Question: I'm new on react native and javascript. was trying to use a auth flows, on a init page, to see if the user isLoggedIn and then redirect them to respective page. The message show when the user is logged, and he navigate to the other page.
error message,

Here is the code used on Auth page.
'''
import React from 'react';
import { View, Text, TouchableOpacity } from 'react-native';
import { FontAwesome5 } from '@expo/vector-icons';
import { useNavigation } from '@react-navigation/native';
import styles from './styles';
import { isSignedIn, getUserType } from '../../services/auth';
export default function(){
const navigation = useNavigation()
async function goToLoginOng(){
navigation.navigate('Login', {
userType: 'ong',
route: 'sessions'
})
}
async function goToLoginUser(){
navigation.navigate('Login', {
userType: 'user',
route: 'userlogin'
})
}
async function userisLogged() {
if (isSignedIn){
const userType = getUserType();
if (userType === 'user'){
navigation.navigate('Incidents')
}
else {
navigation.navigate('Profile')
}
}
}
userisLogged();
return(
<View style={styles.container}>
<Text style={styles.bigQuestion} >Quem e voce?</Text>
<TouchableOpacity style={styles.box} onPress={goToLoginUser}>
<FontAwesome5 name='user' size={60} color='#FFF' style={styles.iconStyle} />
<Text style={styles.title}>Pessoa</Text>
</TouchableOpacity>
<TouchableOpacity style={styles.box} onPress={goToLoginOng}>
<FontAwesome5 name='users' size={60} color='#FFF' style={styles.iconStyle} />
<Text style={styles.title}>ONG</Text>
</TouchableOpacity>
</View>
)
}
'''
and here the auth functions that i used.
'''
import React from 'react';
import { AsyncStorage } from 'react-native';
export const isSignedIn = async() => {
const response = await AsyncStorage.getItem('userToken')
if (response !== null){
return true
}
else {
return false
}
}
export const getUserType = async () => {
const response = await AsyncStorage.getItem('userType')
return response;
}
'''
Said this, if you can suggest ways to improve this, or another best way to do it i would thanks in advance.
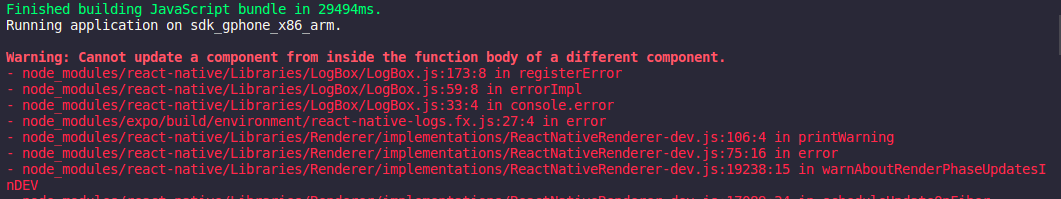
Answer: I think the problem is that 'userisLogged()' is triggered directly inside functional component.
This means 'userisLogged()' is triggered whenever this Auth page is rendered.
So this function is triggered once when the page initially rendered.
This can be implemented by using 'useEffect' hook.
'''
useEffect(() => {
userisLogged()
}, [])
'''
Above code is equal to 'componentDidMount()' in class component.